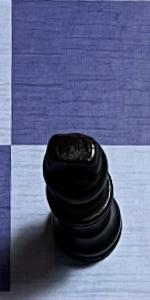
Label: King_Black